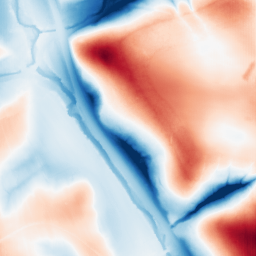
Category: trend_removal
Decomposition family: local_polynomial
Decomposition parameters: window_size: 101
degree: 1
Upsampling method: fft_zeropad
Upsampling parameters: scale: 2
Upsampling scale: 2